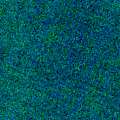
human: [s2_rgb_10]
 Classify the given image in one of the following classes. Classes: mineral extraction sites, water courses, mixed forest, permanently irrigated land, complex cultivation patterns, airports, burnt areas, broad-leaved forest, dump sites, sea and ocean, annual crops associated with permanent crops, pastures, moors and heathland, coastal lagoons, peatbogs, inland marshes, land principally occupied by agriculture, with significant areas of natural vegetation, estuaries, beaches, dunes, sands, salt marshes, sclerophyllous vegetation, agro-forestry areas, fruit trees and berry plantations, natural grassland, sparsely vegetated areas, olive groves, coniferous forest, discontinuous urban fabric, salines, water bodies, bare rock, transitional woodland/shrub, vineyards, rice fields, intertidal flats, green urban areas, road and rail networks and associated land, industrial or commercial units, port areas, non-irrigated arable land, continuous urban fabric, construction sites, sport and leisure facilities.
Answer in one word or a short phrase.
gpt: sea and ocean